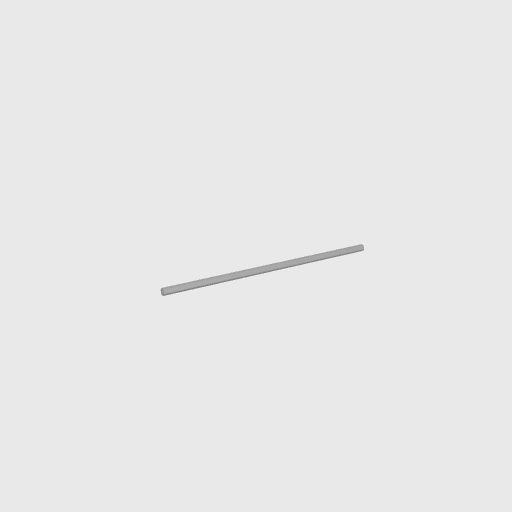
Part: Shaft12ROD384